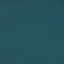
Land use / land cover class: SeaLake